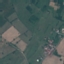
Land use / land cover class: Pasture